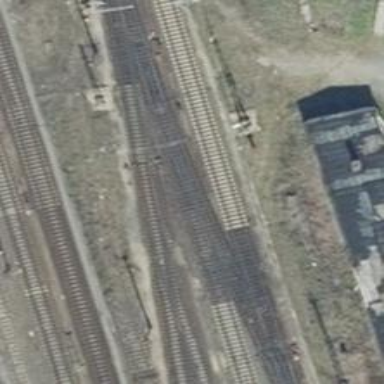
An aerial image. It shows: Railway track with contact lines for electrification.